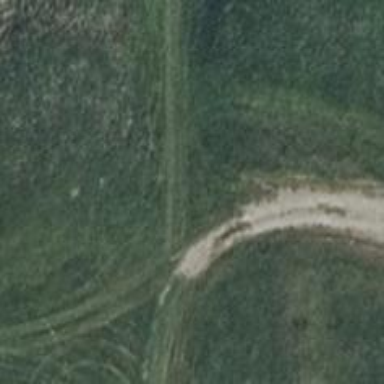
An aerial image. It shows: Path covered in grass.